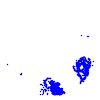
Particle: pion